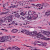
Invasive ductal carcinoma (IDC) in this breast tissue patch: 1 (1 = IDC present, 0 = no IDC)